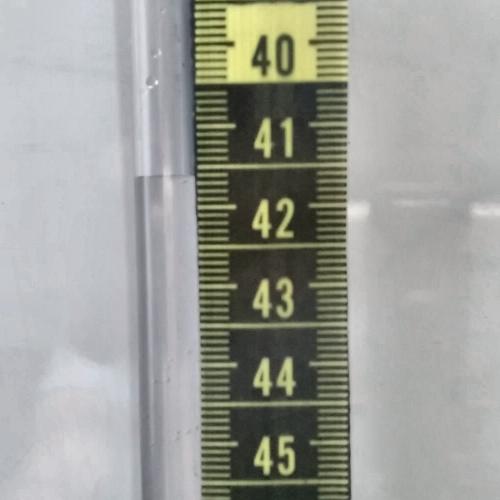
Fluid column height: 41.6 cm